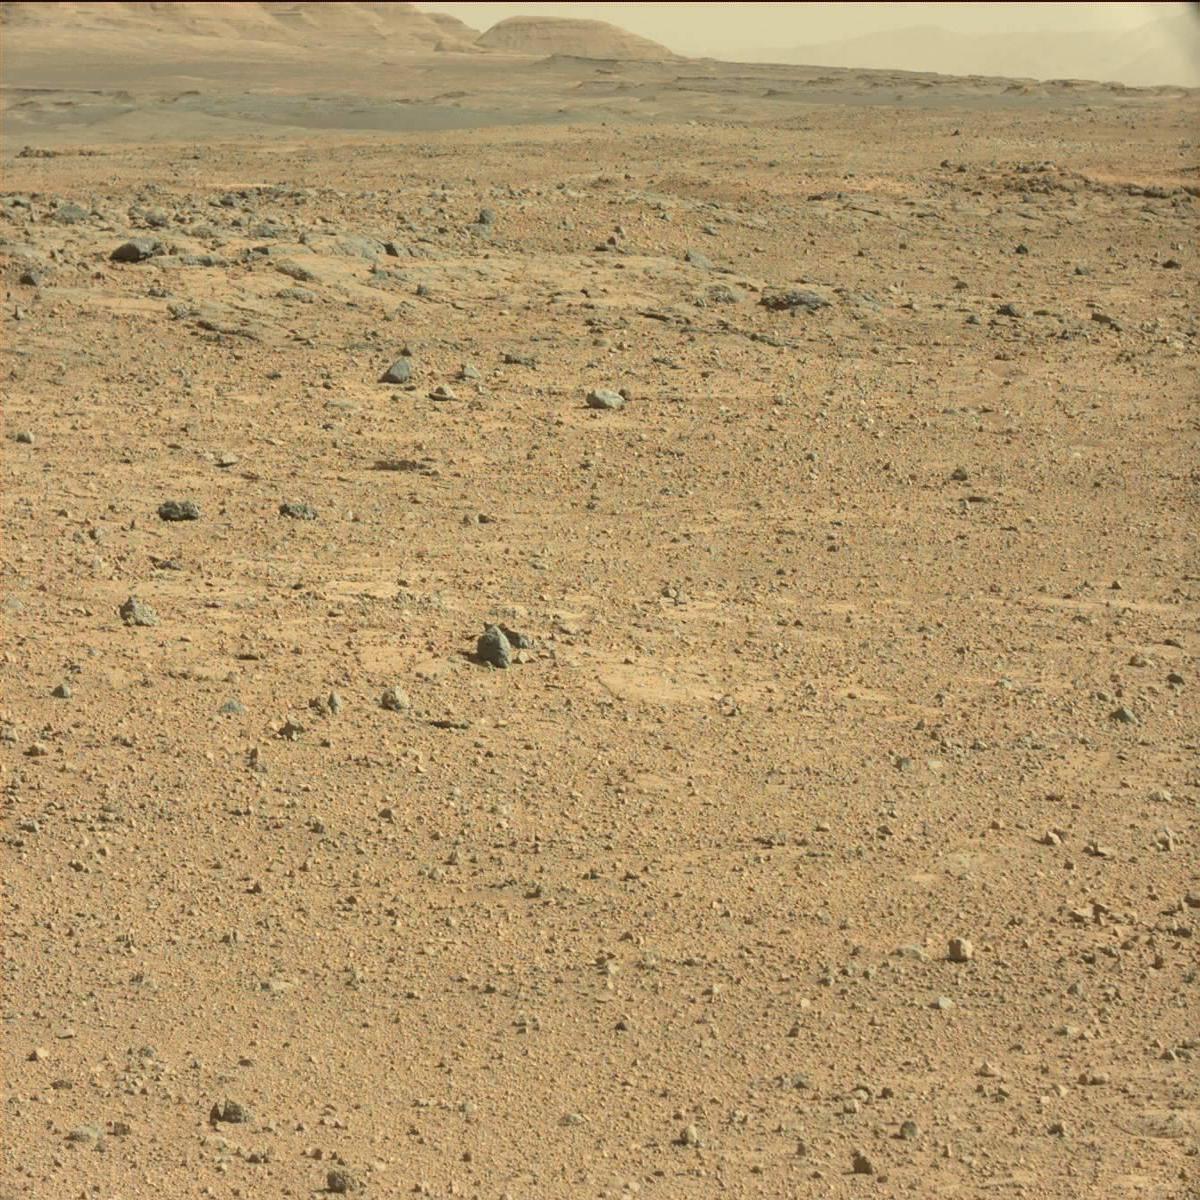
Terrain classes present: Bedrock, Ridge, Sand / Soil, Sky